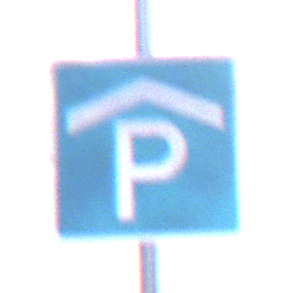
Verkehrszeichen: Parkhaus
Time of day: SunriseSunset
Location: Outdoor (Urban)
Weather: PartlyCloudy
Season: NotSpecified
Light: Natural